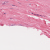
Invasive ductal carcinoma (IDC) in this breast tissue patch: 1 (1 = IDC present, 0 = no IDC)